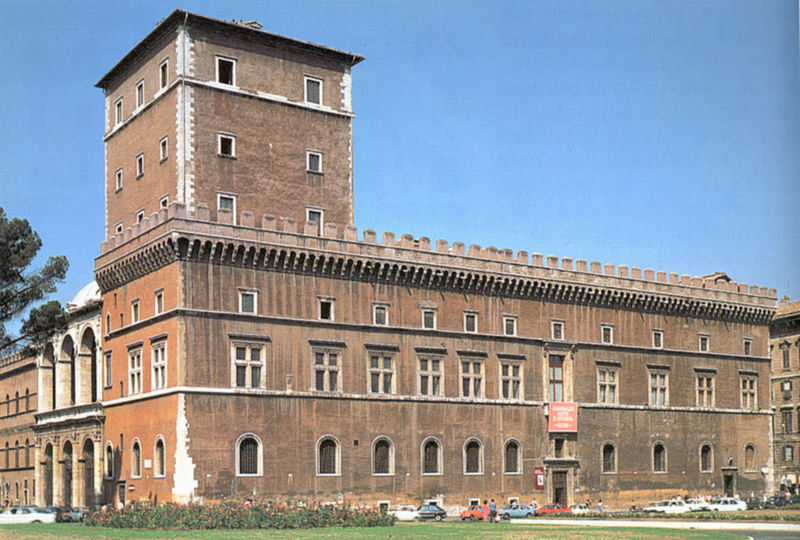
Titel: Palazzo Venezia (Ostfassade)
Künstler: Francesco del Borgo
Standort: Roma
Institution: Palazzo Venezia
Schlagwörter: baum, blau, himmel, laub, grün, stadt, blumen, braun, fenster, strasse, säulen, tür, dach, gebäude, gras, haus, rasen, rosen, rot, schloss, weg, wiese, alt, architektur, stein, steine, büsche, drei, pflanzen, renaissance, rund, turm, balkon, farbig, sommer, ecke, bogen, fassade, italien, schule, giebel, ziegel, backstein, platz, auto, rundbogen, transparent, tor, zinnen, foto, fotografie, photographie, bögen, kante, verfall, eingang, schild, arkade, loggia, burg, eckig, dreistöckig, fensterkreuz, sprossen, palast, palazzi, palazzo, festung, plakat, kranz, rathaus, rom, photo, fries, portal, villa, sims, gesims, gefängnis, mezzanin, romanik, florenz, beete, einfahrt, achsen, konsolen, museum, fotographie, stockwerke, quadrat, autos, hasu, toskana, fies, kranzgesims, dreigeschossig, attika, piano nobile, parkplatz, zinnenkranz, eckrustika, sockelgeschoss, parken, scharte, kastell, eckturm, fensterkreuze, renovierung, frühe neuzeit, wohnturm, s. marco, mailand, architektus, retro, doppelarkade, abnutzung, architravieres fenster, bendiktionsloggia, castello, eingaang, mussolini, palazzo venezia, piazza venezia, via venezia, 70er